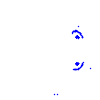
Particle: proton